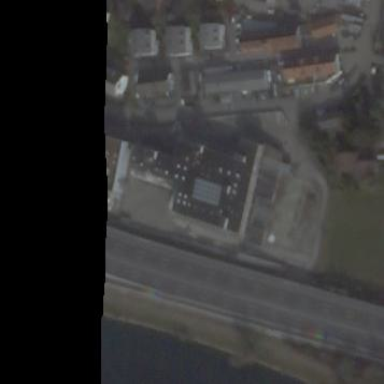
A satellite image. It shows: Industrial building.